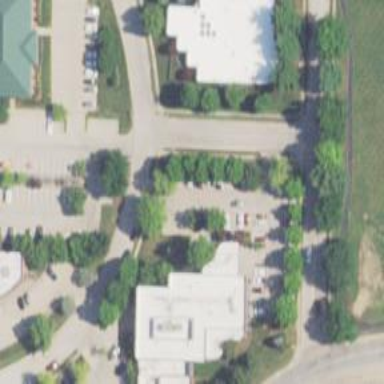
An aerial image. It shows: Clinic building offering healthcare services.